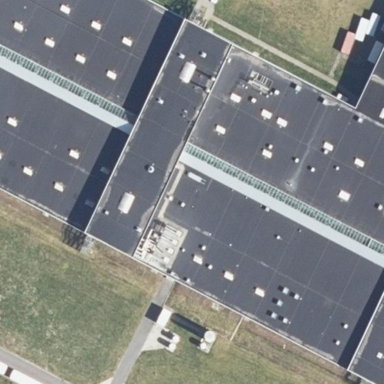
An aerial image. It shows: Industrial building.